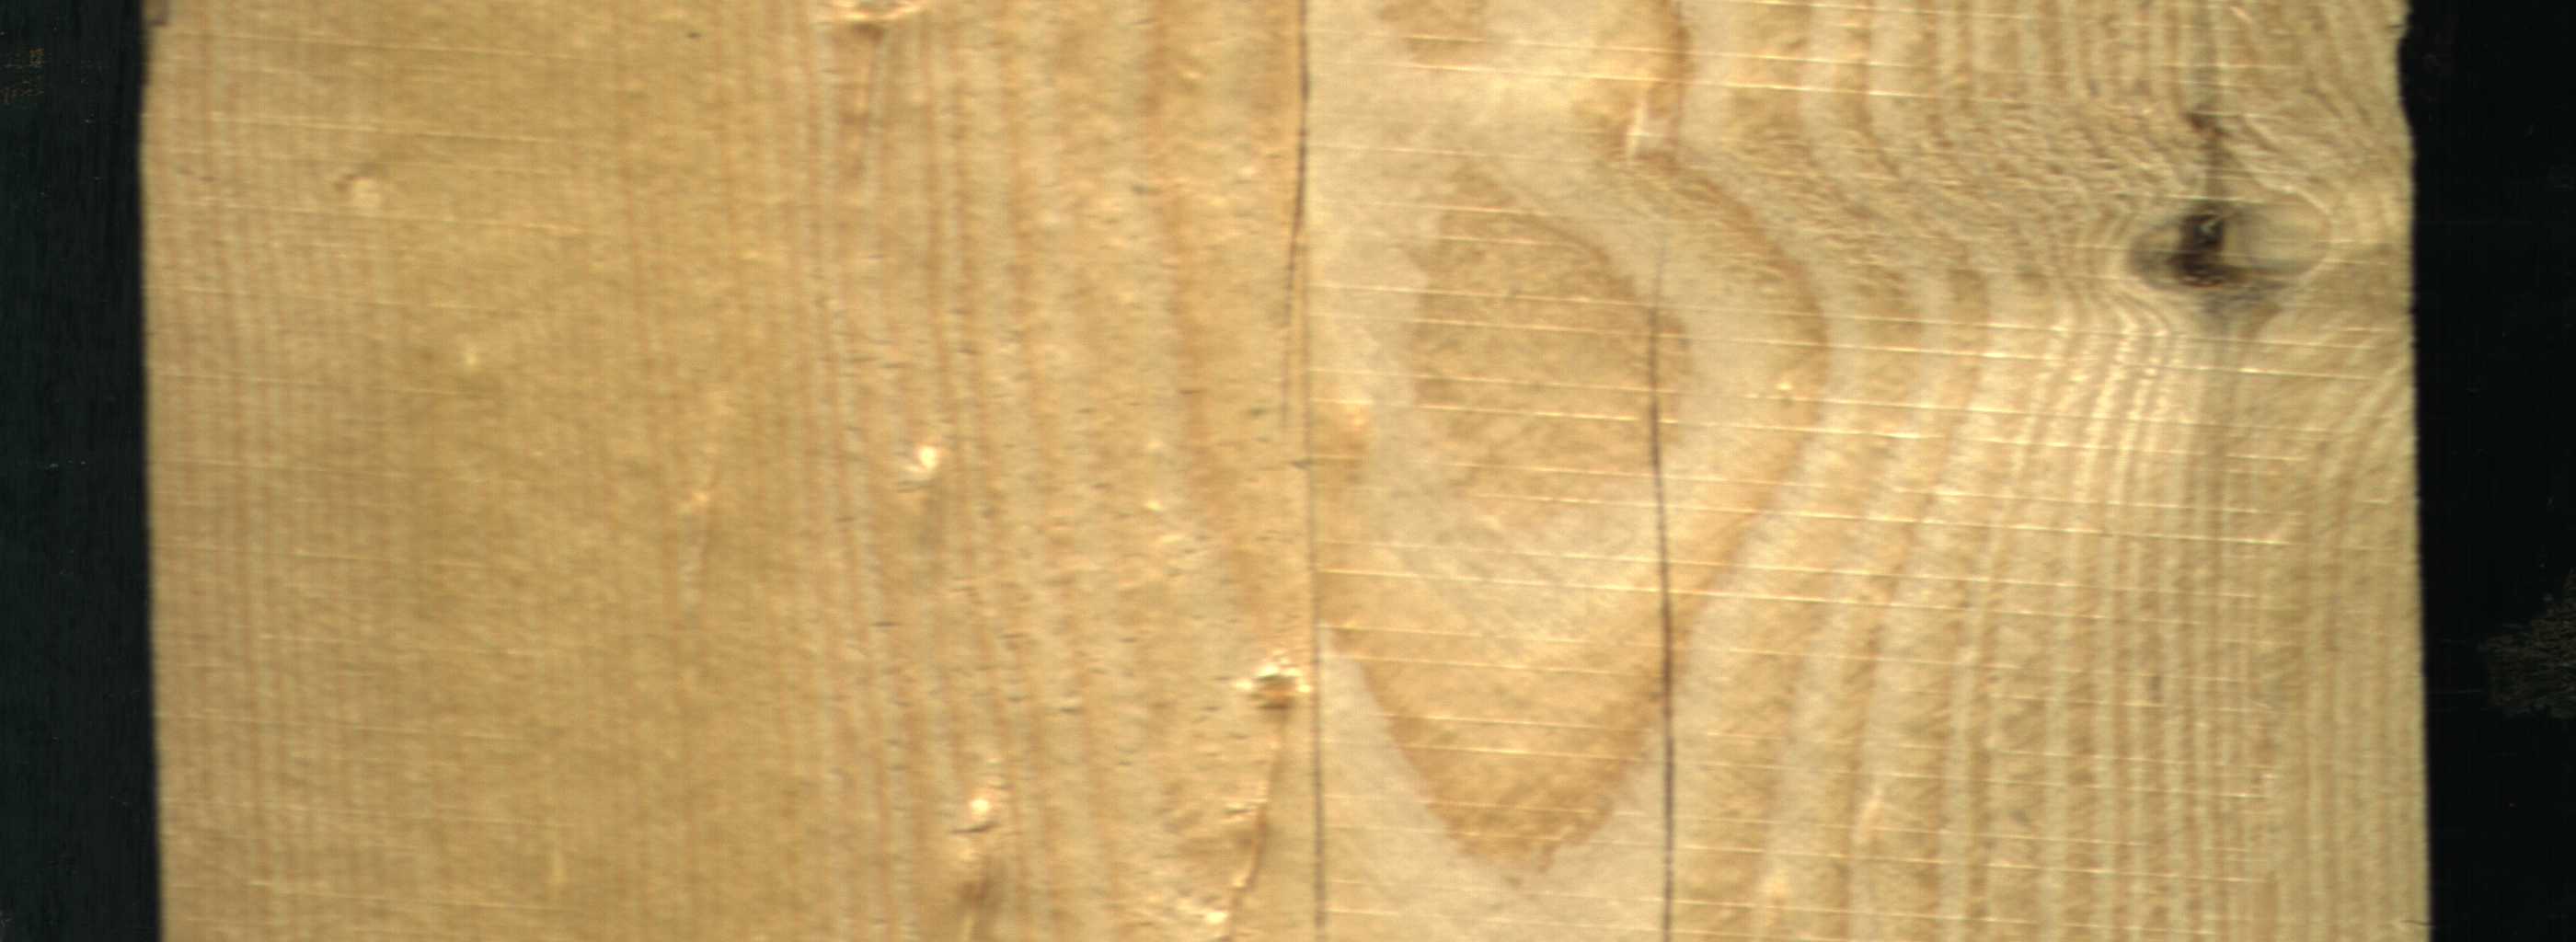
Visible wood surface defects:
resin
Crack
Crack
Crack